Question: I'm building a Word Dojo clone in React/Flux. The game is essentially Boggle - you make words by clicking on adjacent letters in a grid:

My React components with their source:
1. Gameboard
2. TileColumn
3. Tile
All of the source code <URL>.
---
:
There's a <URL> that holds a two-dimensional array of javascript objects. the objects have a 'letter' string value and an 'active' boolean value. When the user clicks a letter, that dispatches to the GameStore, which updates that two-dimentional array and emits a Change event.
The GameBoard component listens for that change event, and then re-renders 10 TileColumns, which in turn render 10 Tiles each. GameBoard has the store's data as part of its state, and tiles have their own letter/active status as props.
The problem is that changing 1 letter causes all 100 tiles to be re-rendered.
---
I tried using shouldComponentUpdate on the Tile to specify that it should only update if its 'active' value has changed, but the problem is that both this.props.active and nextProps.active are always the same value: either they're both false, or both true.
---
The other idea I had was to have each Tile responsible for its own updating, by registering change listeners on the tiles directly. I got a warning that I was exceeding the number of listeners, and it does seem like 100 change listeners all firing on every letter update would be less efficient. Although that's all just Javascript, so we'd be avoiding some DOM manipulation...
---
I fired up the Profiler and right now, with the parent doing all of the state management, it's taking 40ms to re-render the whole board on letter click. Which isn't bad, but when the game gets more complex, I'm worried it'll become a noticeable delay.
---
Specifically I'm looking for advice on best practices in this situation (when you have nested, iterated components), and if shouldComponentUpdate the solution but I'm just using it wrong.
Thanks!
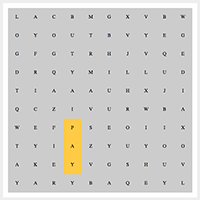
Answer: Yep, this is the classic example for why React isn't fast by default. I have a pretty long example <URL> for exactly what kind of problem you're trying to solve.
Basically you have two typical problems:
1. The way you initialize the tiles on the board is fine, but the way you modify the values for the tile just mutates the object. This makes it hard to know if a certain object has changed.
2. React naively recomputes the entire application by default. You can only prevent expensive recomputation of elements with render() if you use shouldComponentUpdate intelligently.
Solution:
Use 'shouldComponentUpdate' (or just use the 'ReactComponentWithPureRenderMixin') to prevent wasteful recomputation in 'Tile'. Of course, this unless you do a couple of things.
Solutions being:
1. You know which properties are allowed to be mutated and set up shouldComponentUpdate based on those.
Is only 'tile.active' allowed to be changed? You might be able to just <URL> so that you only check for the equality of 'prevProps.tile.active === this.props.tile.active'.
1. Create a new object so that shallow comparison of object references is easy.
You probably already know that 'var a = {}; var b = a' will make it so that 'a === b', and that 'var c = {}; var d = {};' will make it so that 'c !== d'. Replace the tile object entirely whenever you do updates so that you can use the new tile object where the old one was. This way, fast performance is literally only 'mixins: [ReactComponentWithPureRenderMixin]' away.
This might be way more crap than you wanted, but it's pretty much how I get any kind of collection to render well in React. Without these techniques, I literally can't get <URL> to work without grinding to a halt.
Good luck!